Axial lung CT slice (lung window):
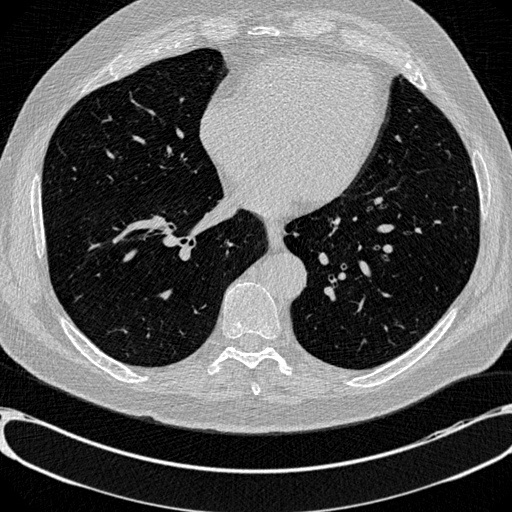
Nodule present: no